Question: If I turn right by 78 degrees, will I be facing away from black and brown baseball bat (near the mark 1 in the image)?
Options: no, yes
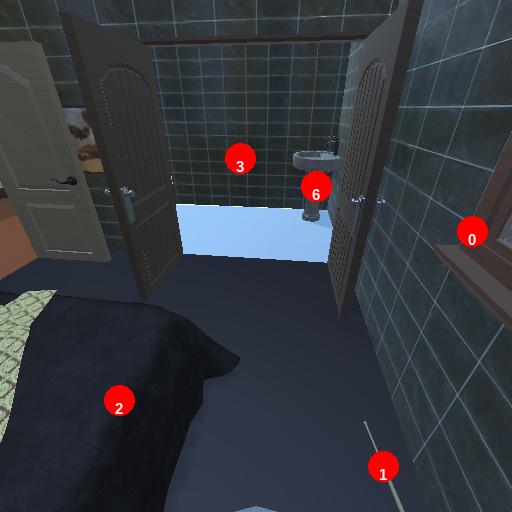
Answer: no